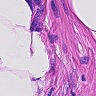
Metastatic tissue present: yes